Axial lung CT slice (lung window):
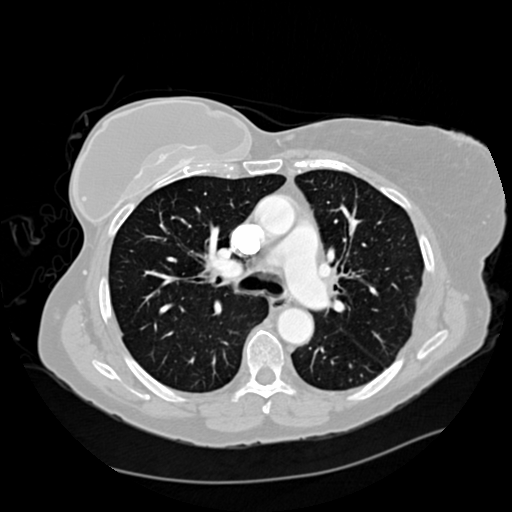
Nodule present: no